Question: What I am trying to do is to convert a pixel from a video cam, into an image
to expalin it better imagine a 3d model so.. the pixels would be each polying, and i want to do is to conver each polyigon into an image.
What i have so far is this:
'''
**
import processing.video.*;
PImage hoja;
Capture cam;
boolean uno, dos, tres, cuatro;
import ddf.minim.*;
Minim minim;
AudioPlayer audio;
float set;
void setup() {
//audio
minim = new Minim(this);
// audio = minim.loadFile("audio");
// audio.loop();
//
uno=false;
dos=false;
tres=false;
cuatro=true;
size(640, 480);
hoja=loadImage("hoja.gif");
cam = new Capture(this, width, height);
cam.start();
}
void draw() {
if (cam.available() == true) {
cam.read();
if (uno==true) {
filtroUno();
image(cam, 0, 0, 640, 480);
}
if (dos==true) {
filtroDos();
}
if(tres==true){
filtroTres();
}
if(cuatro==true){
filtroCuatro();
image(cam, set, 0,640,480);
}
}
// The following does the same, and is faster when just drawing the image
// without any additional resizing, transformations, or tint.
//set(0, 0, cam);
}
void filtroUno() {
cam.loadPixels();
hoja.loadPixels();
for (int i=0;i<cam.pixels.length;i++) {
if (brightness(cam.pixels[i])>110) {
cam.pixels[i]=color(0, 255, 255);
}
else {
cam.pixels[i]=color(255, 0, 0);
}
}
for (int i=0;i<cam.width;i+=10) {
for (int j=0;j<cam.height;j+=10) {
int loc=i+(j*cam.width);
if (cam.pixels[loc]==color(255, 0, 0)) {
for (int x=i;x<i+10;x++) {
for (int y=j;y<j+10;y++) {
// println("bla");
int locDos=i+(j*cam.width);
cam.pixels[locDos]=hoja.get(x, y);
}
}
}
}
}
cam.updatePixels();
}
**
'''
The problem is that each pixel is creating me a matrix, so.. is not recreating what id that to do.
I had the method filtroUno but it wasn't showing ok..
and was the result
'''
void filtroUno() {
cam.loadPixels();
hoja.loadPixels();
for (int i=0;i<cam.pixels.length;i++) {
if (brightness(cam.pixels[i])>110) {
cam.pixels[i]=color(0, 255, 255);
}
else {
cam.pixels[i]=color(255, 0, 0);
}
}
for (int i=0;i<cam.width;i+=10) {
for (int j=0;j<cam.height;j+=10) {
int loc=i+j*hoja.width*10;
if (cam.pixels[loc]==color(255, 0, 0)) {
for (int x=i;x<i+10;x++) {
for (int y=j;y<j+10;y++) {
// println("bla");
int locDos=x+y*hoja.height*10;
cam.pixels[locDos]=hoja.get(x, y);
}
}
}
}
}
cam.updatePixels();
}
'''

i hope you can help me thanks
note: each red pixel should be the gif image the imge size is 10x10
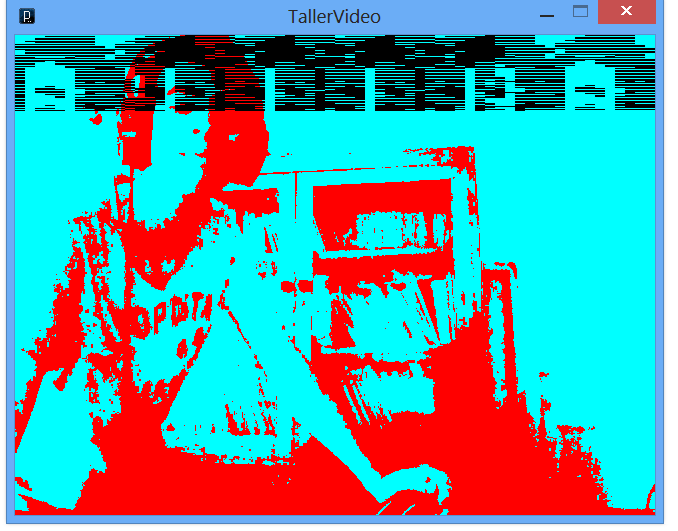
Answer: I think what you are doing is looping through every 10th pixel in a webcam image and if the pixel is red you are placing the contents of a 10x10px gif over the webcam image with the top left corner of the gif positioned at the pixel that was red.
'''
// loop through each 10th column in the camera
for (int i=0;i<cam.width;i+=10) {
// loop through each 10th row in the camera
for (int j=0;j<cam.height;j+=10) {
// calculate the pixel location at (i, j)
int loc=i+(j*cam.width);
// check the pixel is red
if (cam.pixels[loc]==color(255, 0, 0)) {
// loop through each column in the gif image
for (int x=0;x<10;x++) {
// loop through each row in the gif image
for (int y=0;y<10;y++) {
int locDos = (i + x) + ((j + y) * cam.width);
cam.pixels[locDos]=hoja.get(x, y);
}
}
}
}
}
'''